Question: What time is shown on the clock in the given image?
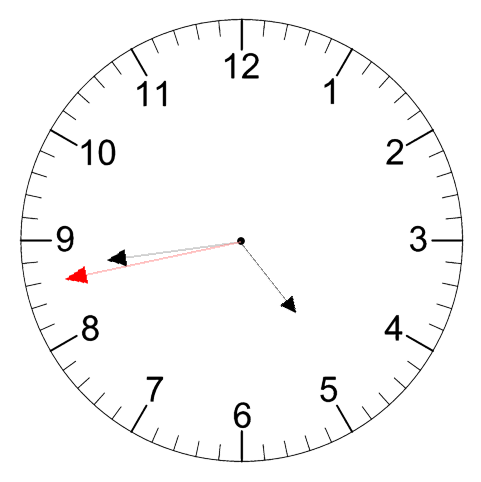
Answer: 04:43:43